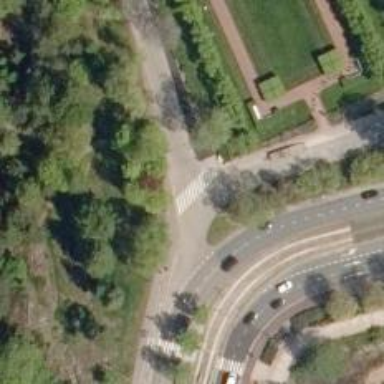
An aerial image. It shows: Uncontrolled crossing on the road.